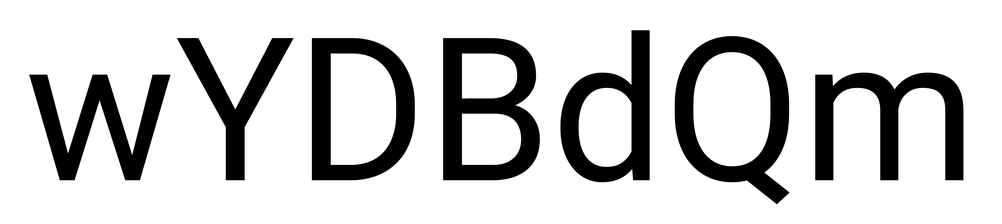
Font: Roboto_Regular